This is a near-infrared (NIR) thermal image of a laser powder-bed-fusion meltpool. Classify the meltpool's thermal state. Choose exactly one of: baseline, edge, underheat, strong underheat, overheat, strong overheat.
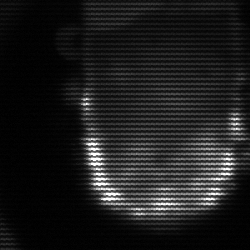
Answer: baseline